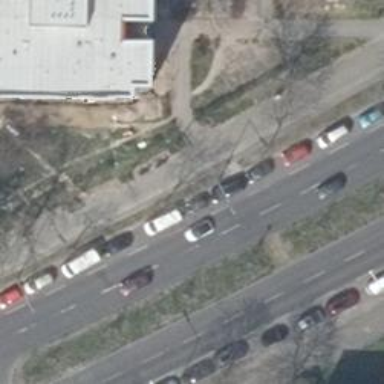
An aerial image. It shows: Secondary road with lane markings and asphalt cycle track on the right side.